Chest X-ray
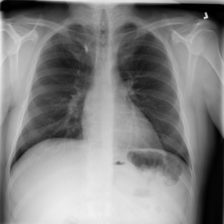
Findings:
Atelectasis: negative
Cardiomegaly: negative
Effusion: negative
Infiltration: negative
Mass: negative
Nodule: negative
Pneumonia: negative
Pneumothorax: negative
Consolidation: negative
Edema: negative
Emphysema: negative
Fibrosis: negative
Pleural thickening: negative
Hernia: negative